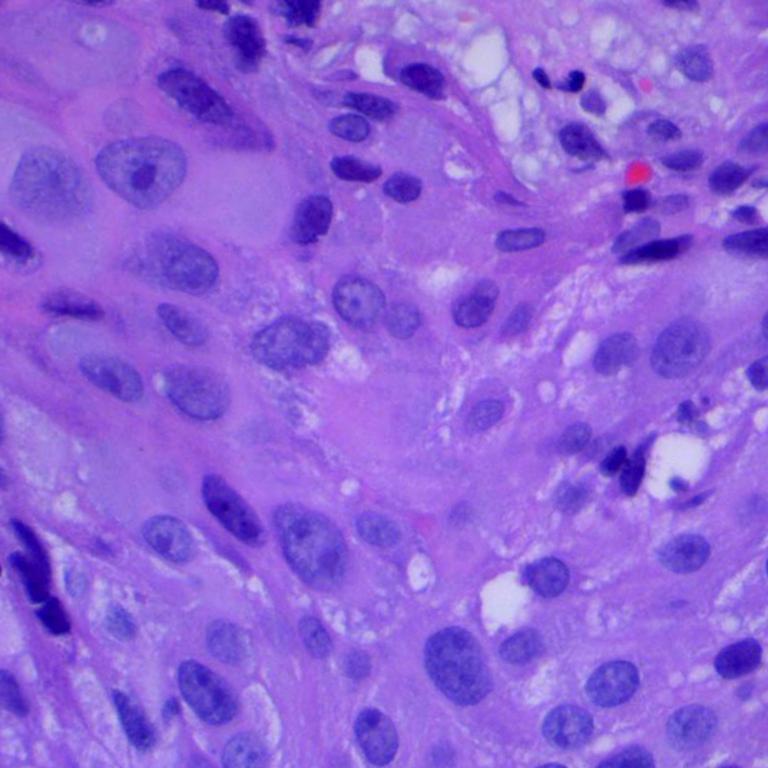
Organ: lung
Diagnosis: squamous carcinomas